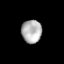
Tissue: prostate
Cell type: T cells
Senescence score: 0.3498
Nuclear area (px): 460
Mean DAPI intensity: 176.443